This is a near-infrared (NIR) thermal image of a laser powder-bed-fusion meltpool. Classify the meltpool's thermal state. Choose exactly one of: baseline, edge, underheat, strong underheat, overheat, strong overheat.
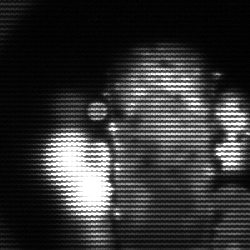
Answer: strong underheat